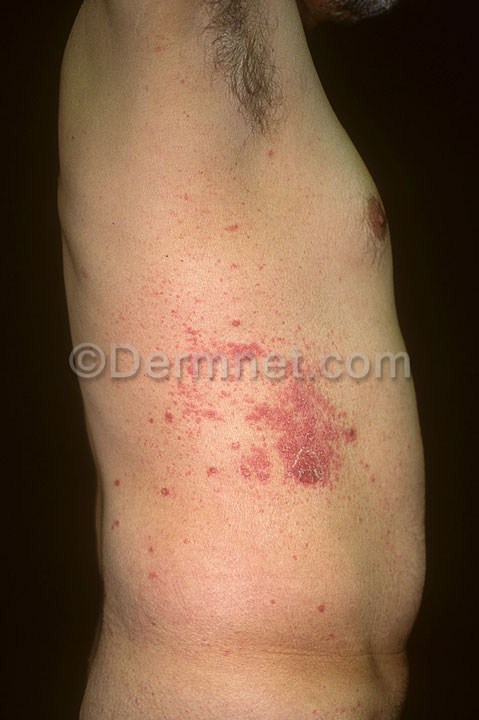
Disease: Psoriasis pictures Lichen Planus and related diseases